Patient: sex M, age 47
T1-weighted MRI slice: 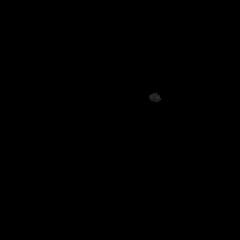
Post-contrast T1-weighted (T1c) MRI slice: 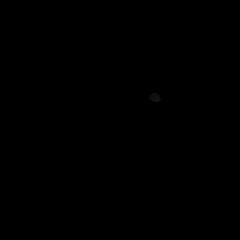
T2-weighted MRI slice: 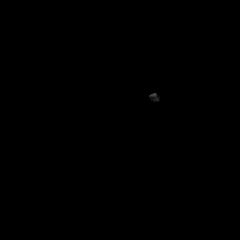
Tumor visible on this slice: no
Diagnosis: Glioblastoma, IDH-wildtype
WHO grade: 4